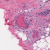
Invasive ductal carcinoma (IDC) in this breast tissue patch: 0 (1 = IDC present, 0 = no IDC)